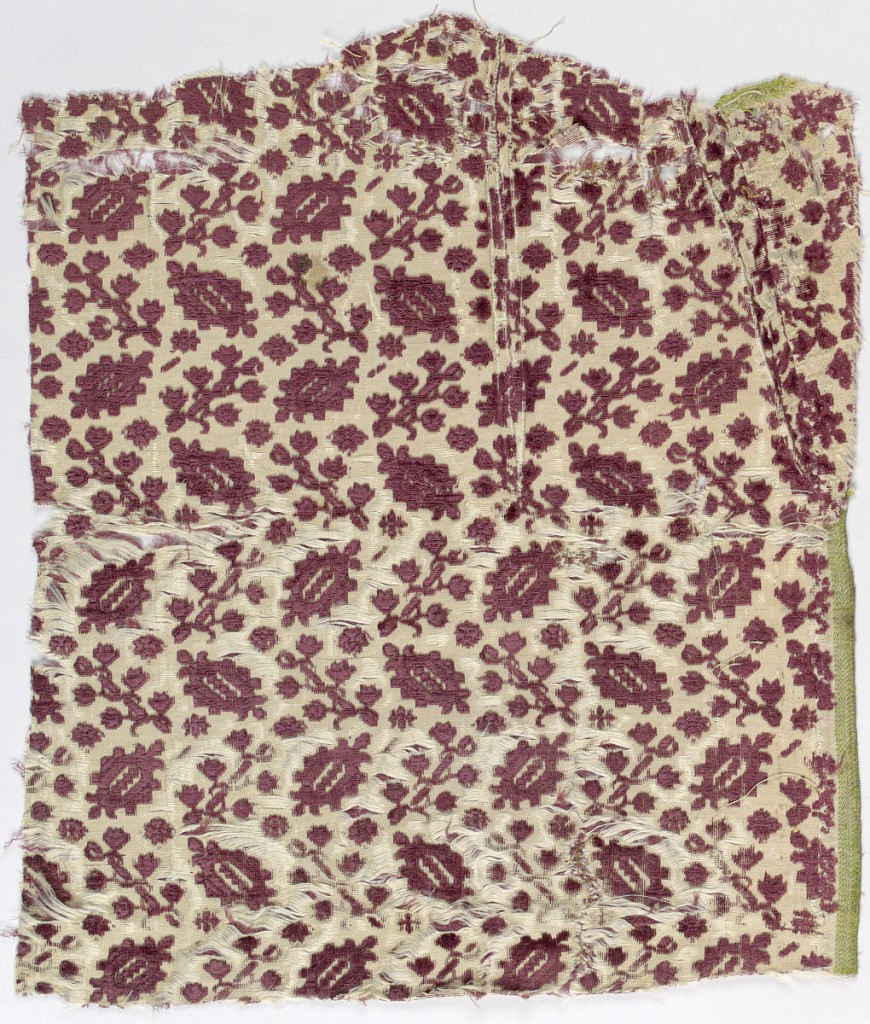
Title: Fragment
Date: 17th century
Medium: silk Technique: cut and uncut supplementary warp pile in a five-harness satin foundation (ciselé voided velvet)
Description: Rows of diagonally aligned motifs in dull purple on an ivory voided ground. One motif is an elaborate lozenge, the other a flowering vine wrapped on a rod. The diagonal alignment is reversed from row to row; interspaces are filled with tiny rosettes.